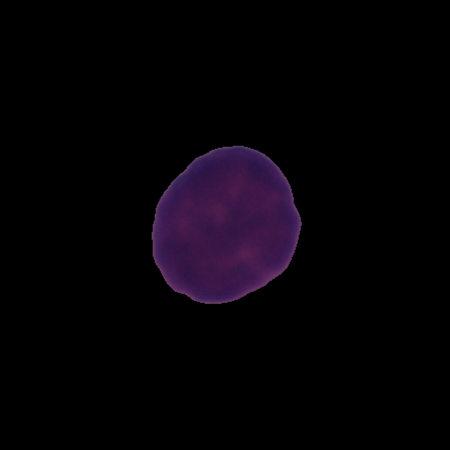
Label: healthy